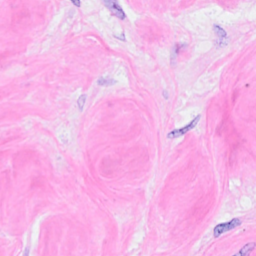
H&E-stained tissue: Breast